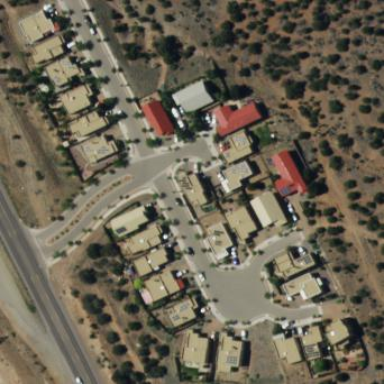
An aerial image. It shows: Residential neighbourhood.